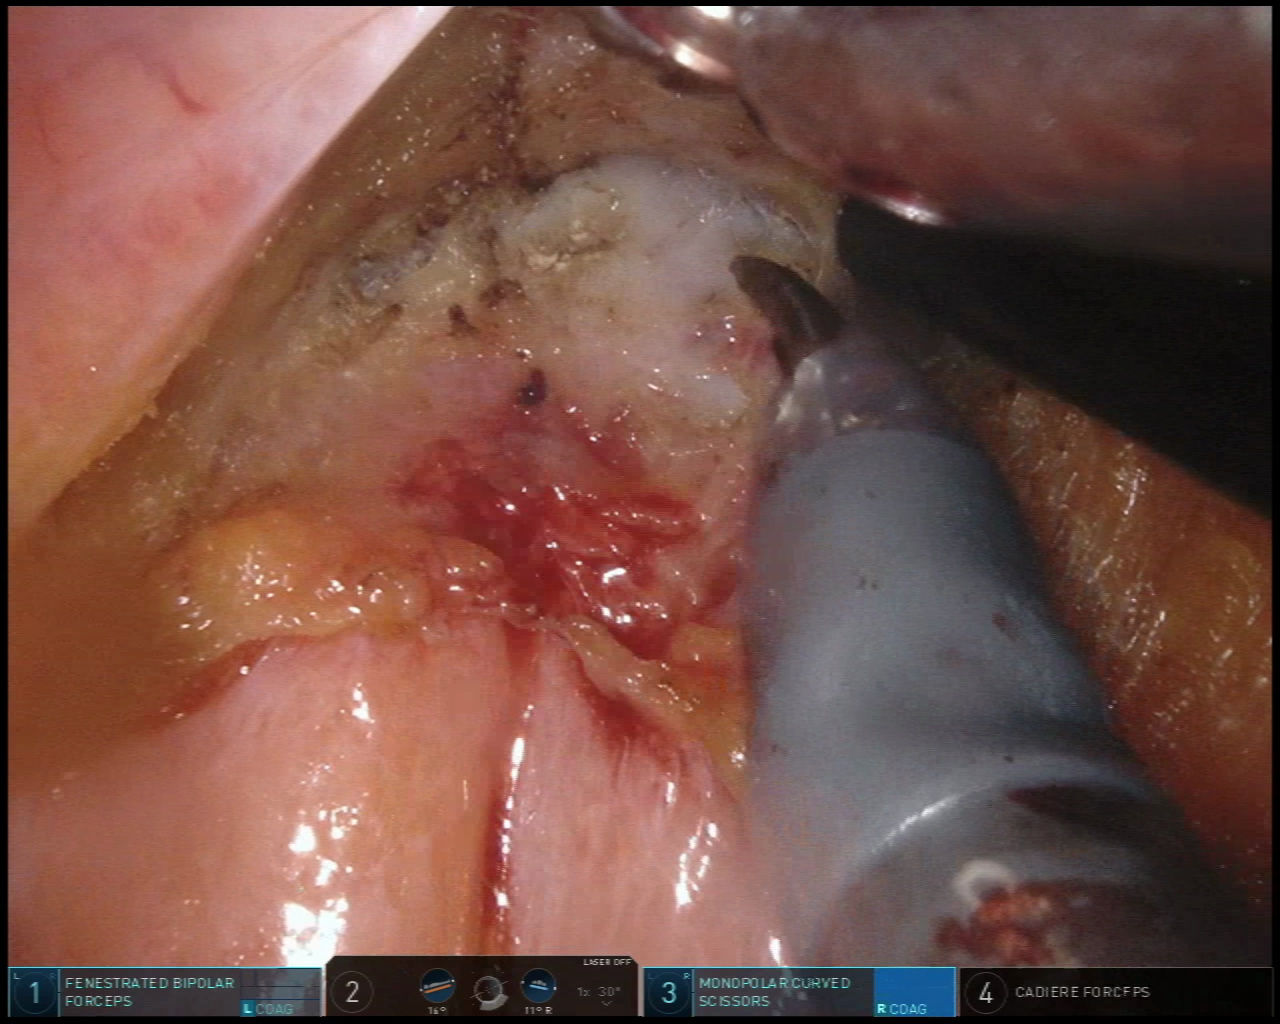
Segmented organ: vesicular_glands
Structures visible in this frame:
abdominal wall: no
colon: no
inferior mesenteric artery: no
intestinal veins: no
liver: no
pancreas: no
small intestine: no
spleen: no
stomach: no
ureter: no
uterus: no
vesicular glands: yes